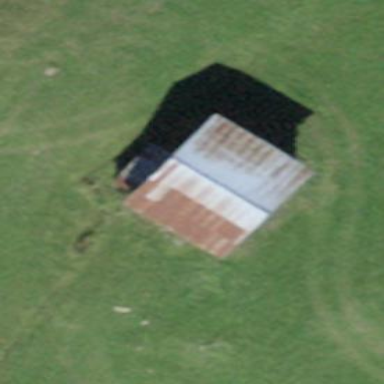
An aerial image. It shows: Rural barn.